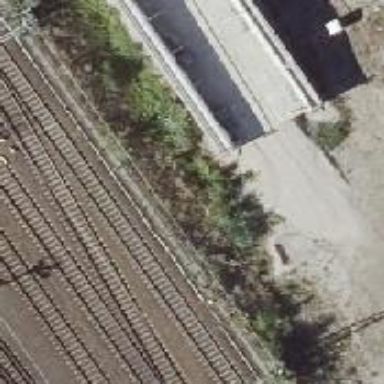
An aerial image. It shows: Electrified rail.